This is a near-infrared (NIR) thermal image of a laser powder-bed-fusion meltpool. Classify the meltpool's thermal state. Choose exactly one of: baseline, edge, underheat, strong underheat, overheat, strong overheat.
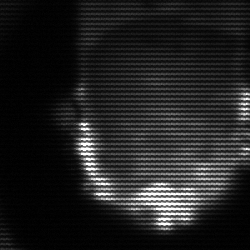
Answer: baseline